Aerial crown-view tile of a tropical tree (Barro Colorado Island, Panama), acquired 20250616:
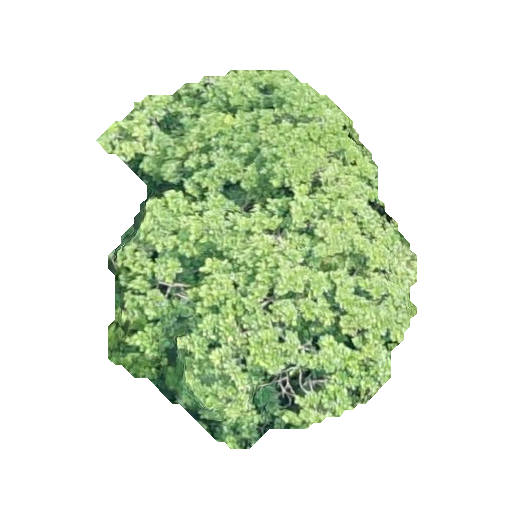
Species: Simarouba amara
GBIF accepted scientific name: Simarouba amara
Crown area: 126.607 m²